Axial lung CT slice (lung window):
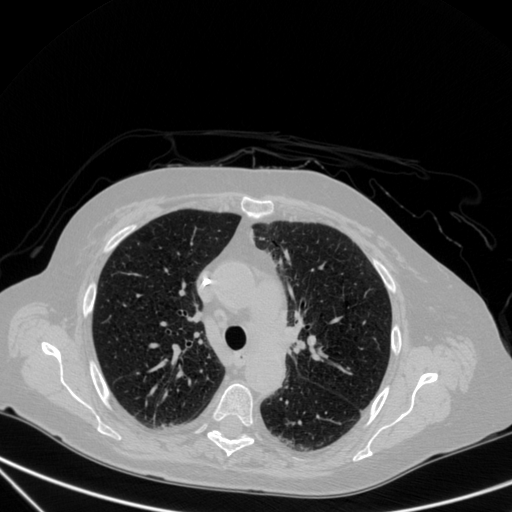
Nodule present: no